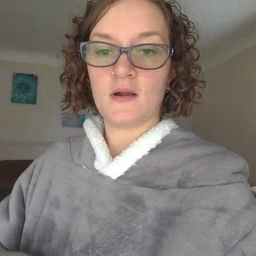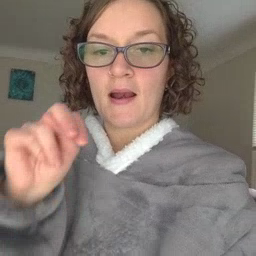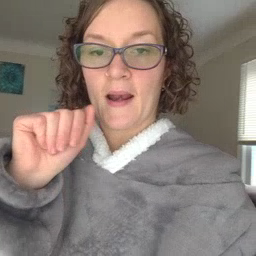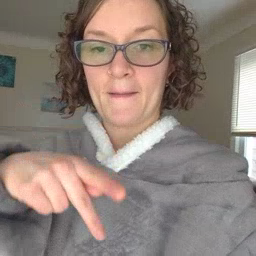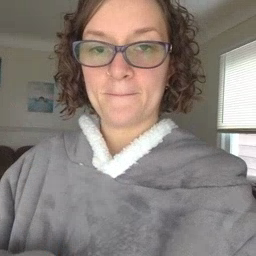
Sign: nap